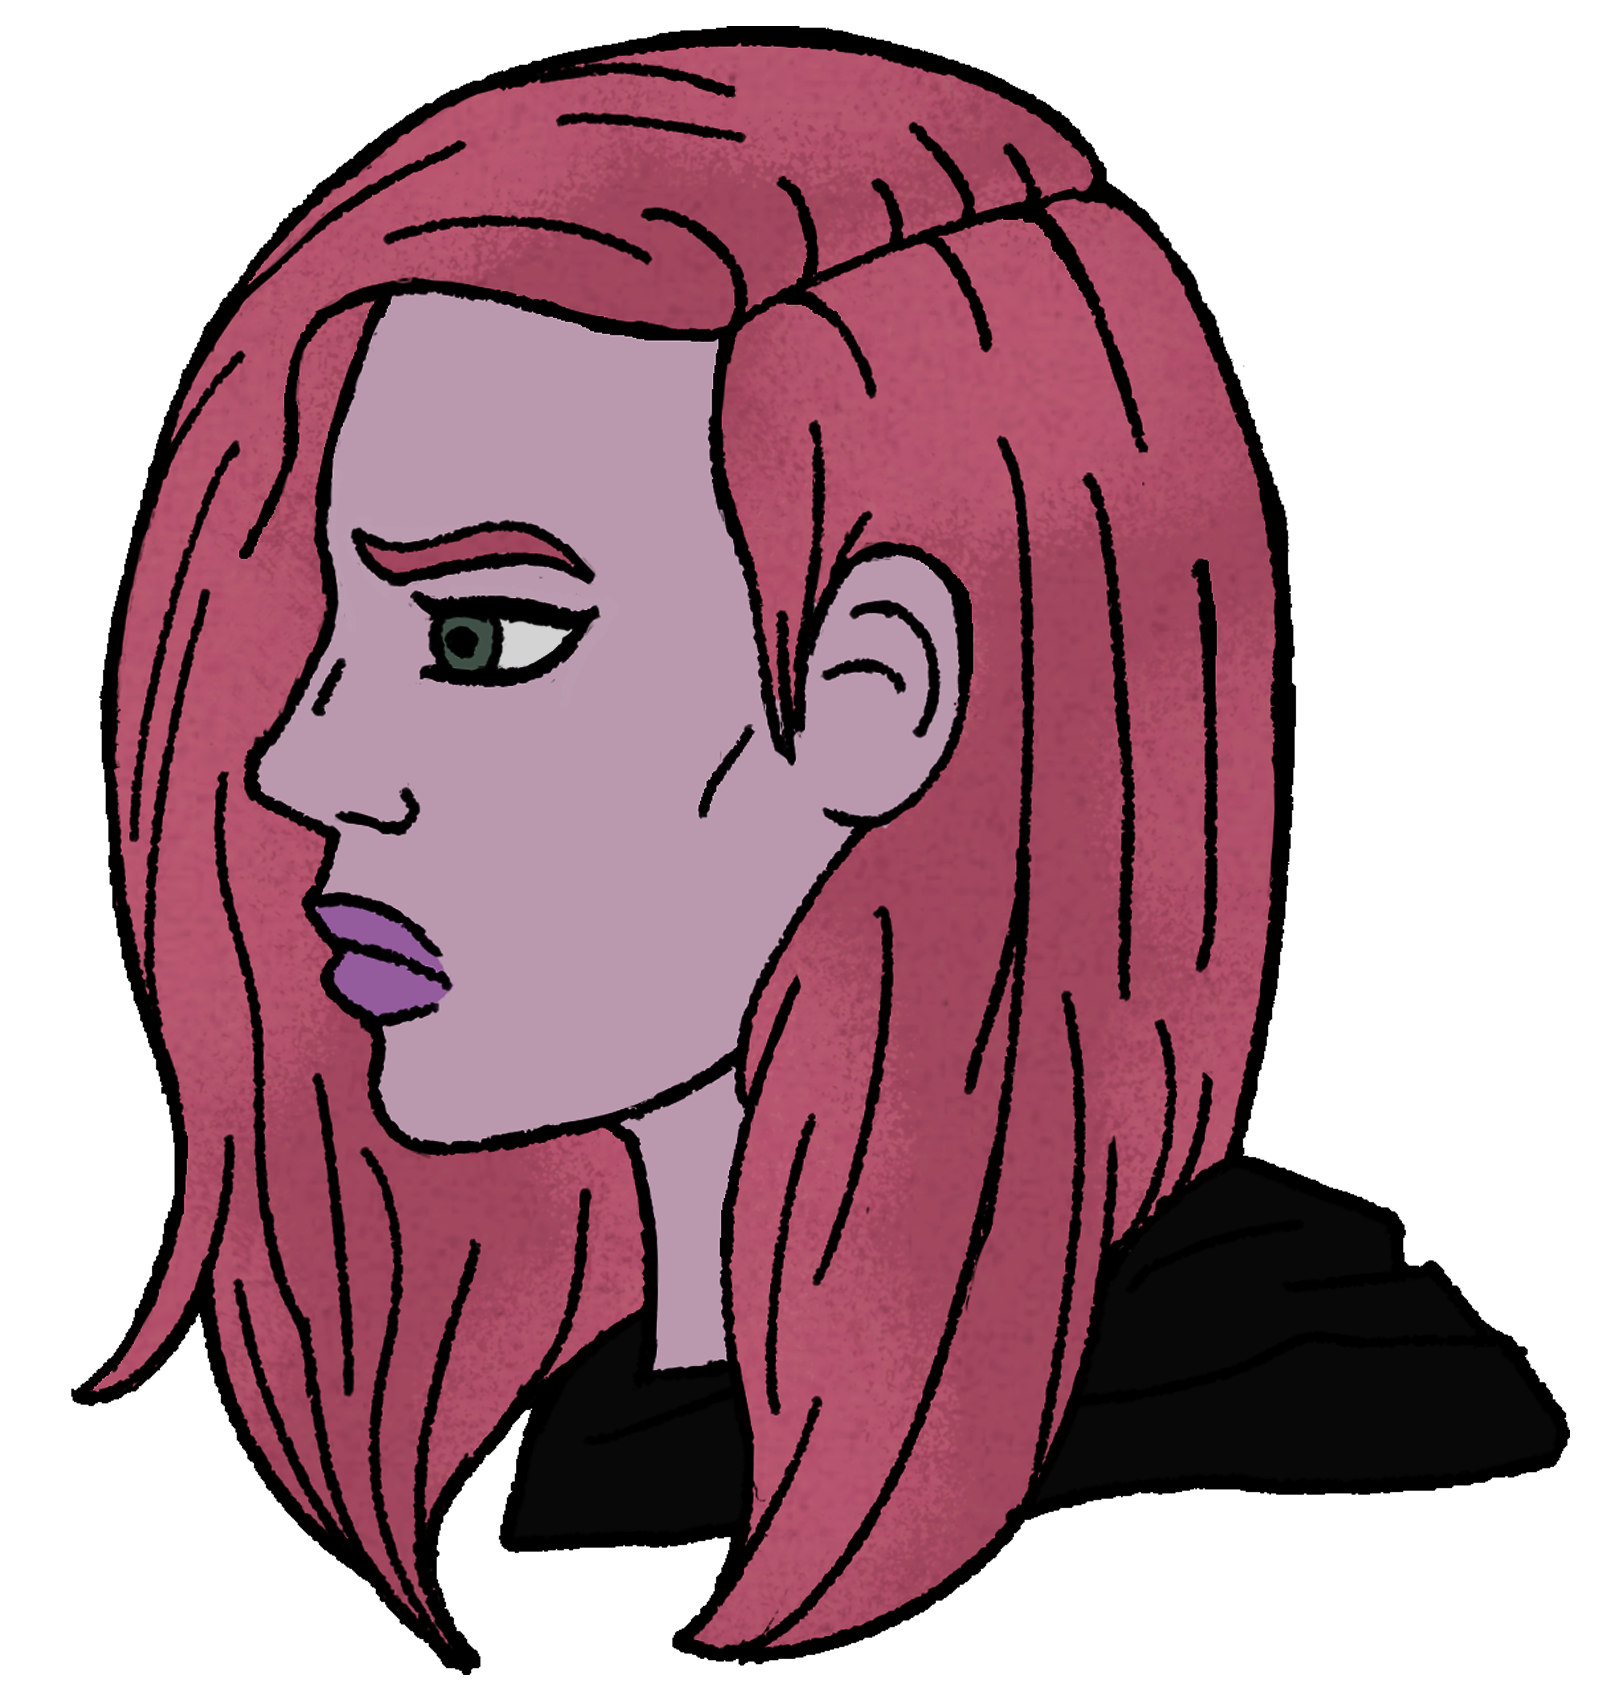
Label: 4_Yes_Chad